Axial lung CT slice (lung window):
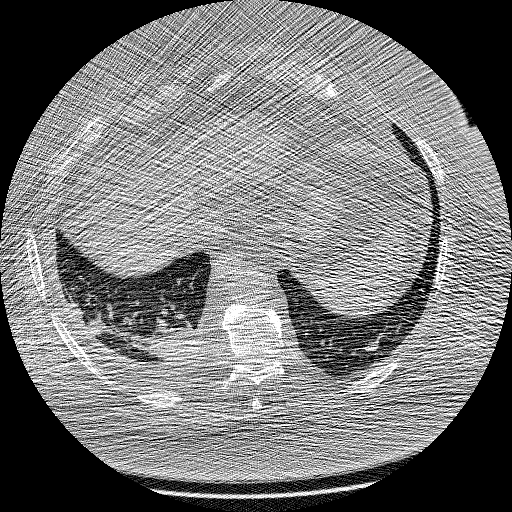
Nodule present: yes
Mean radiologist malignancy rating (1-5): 3.25